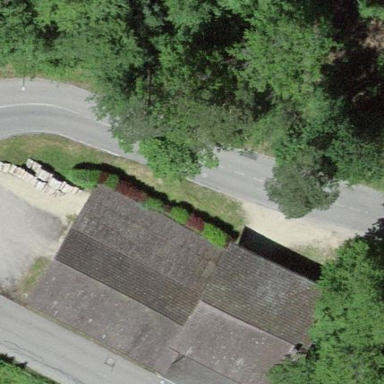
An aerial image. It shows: Building.